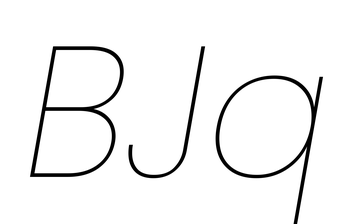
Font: Poppins-ThinItalic